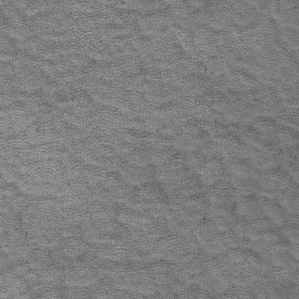
Label: frost